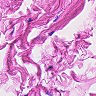
Metastatic tissue present: no